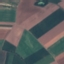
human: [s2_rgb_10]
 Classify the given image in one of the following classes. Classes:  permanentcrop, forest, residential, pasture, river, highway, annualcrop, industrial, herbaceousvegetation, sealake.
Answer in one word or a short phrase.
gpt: AnnualCrop